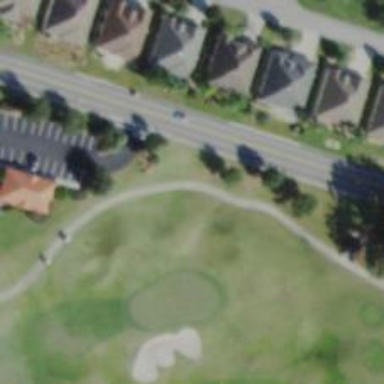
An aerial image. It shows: Path for golf carts.